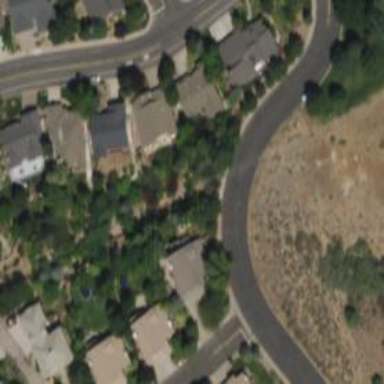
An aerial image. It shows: Residential road with asphalt surface and separate sidewalk.